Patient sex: F
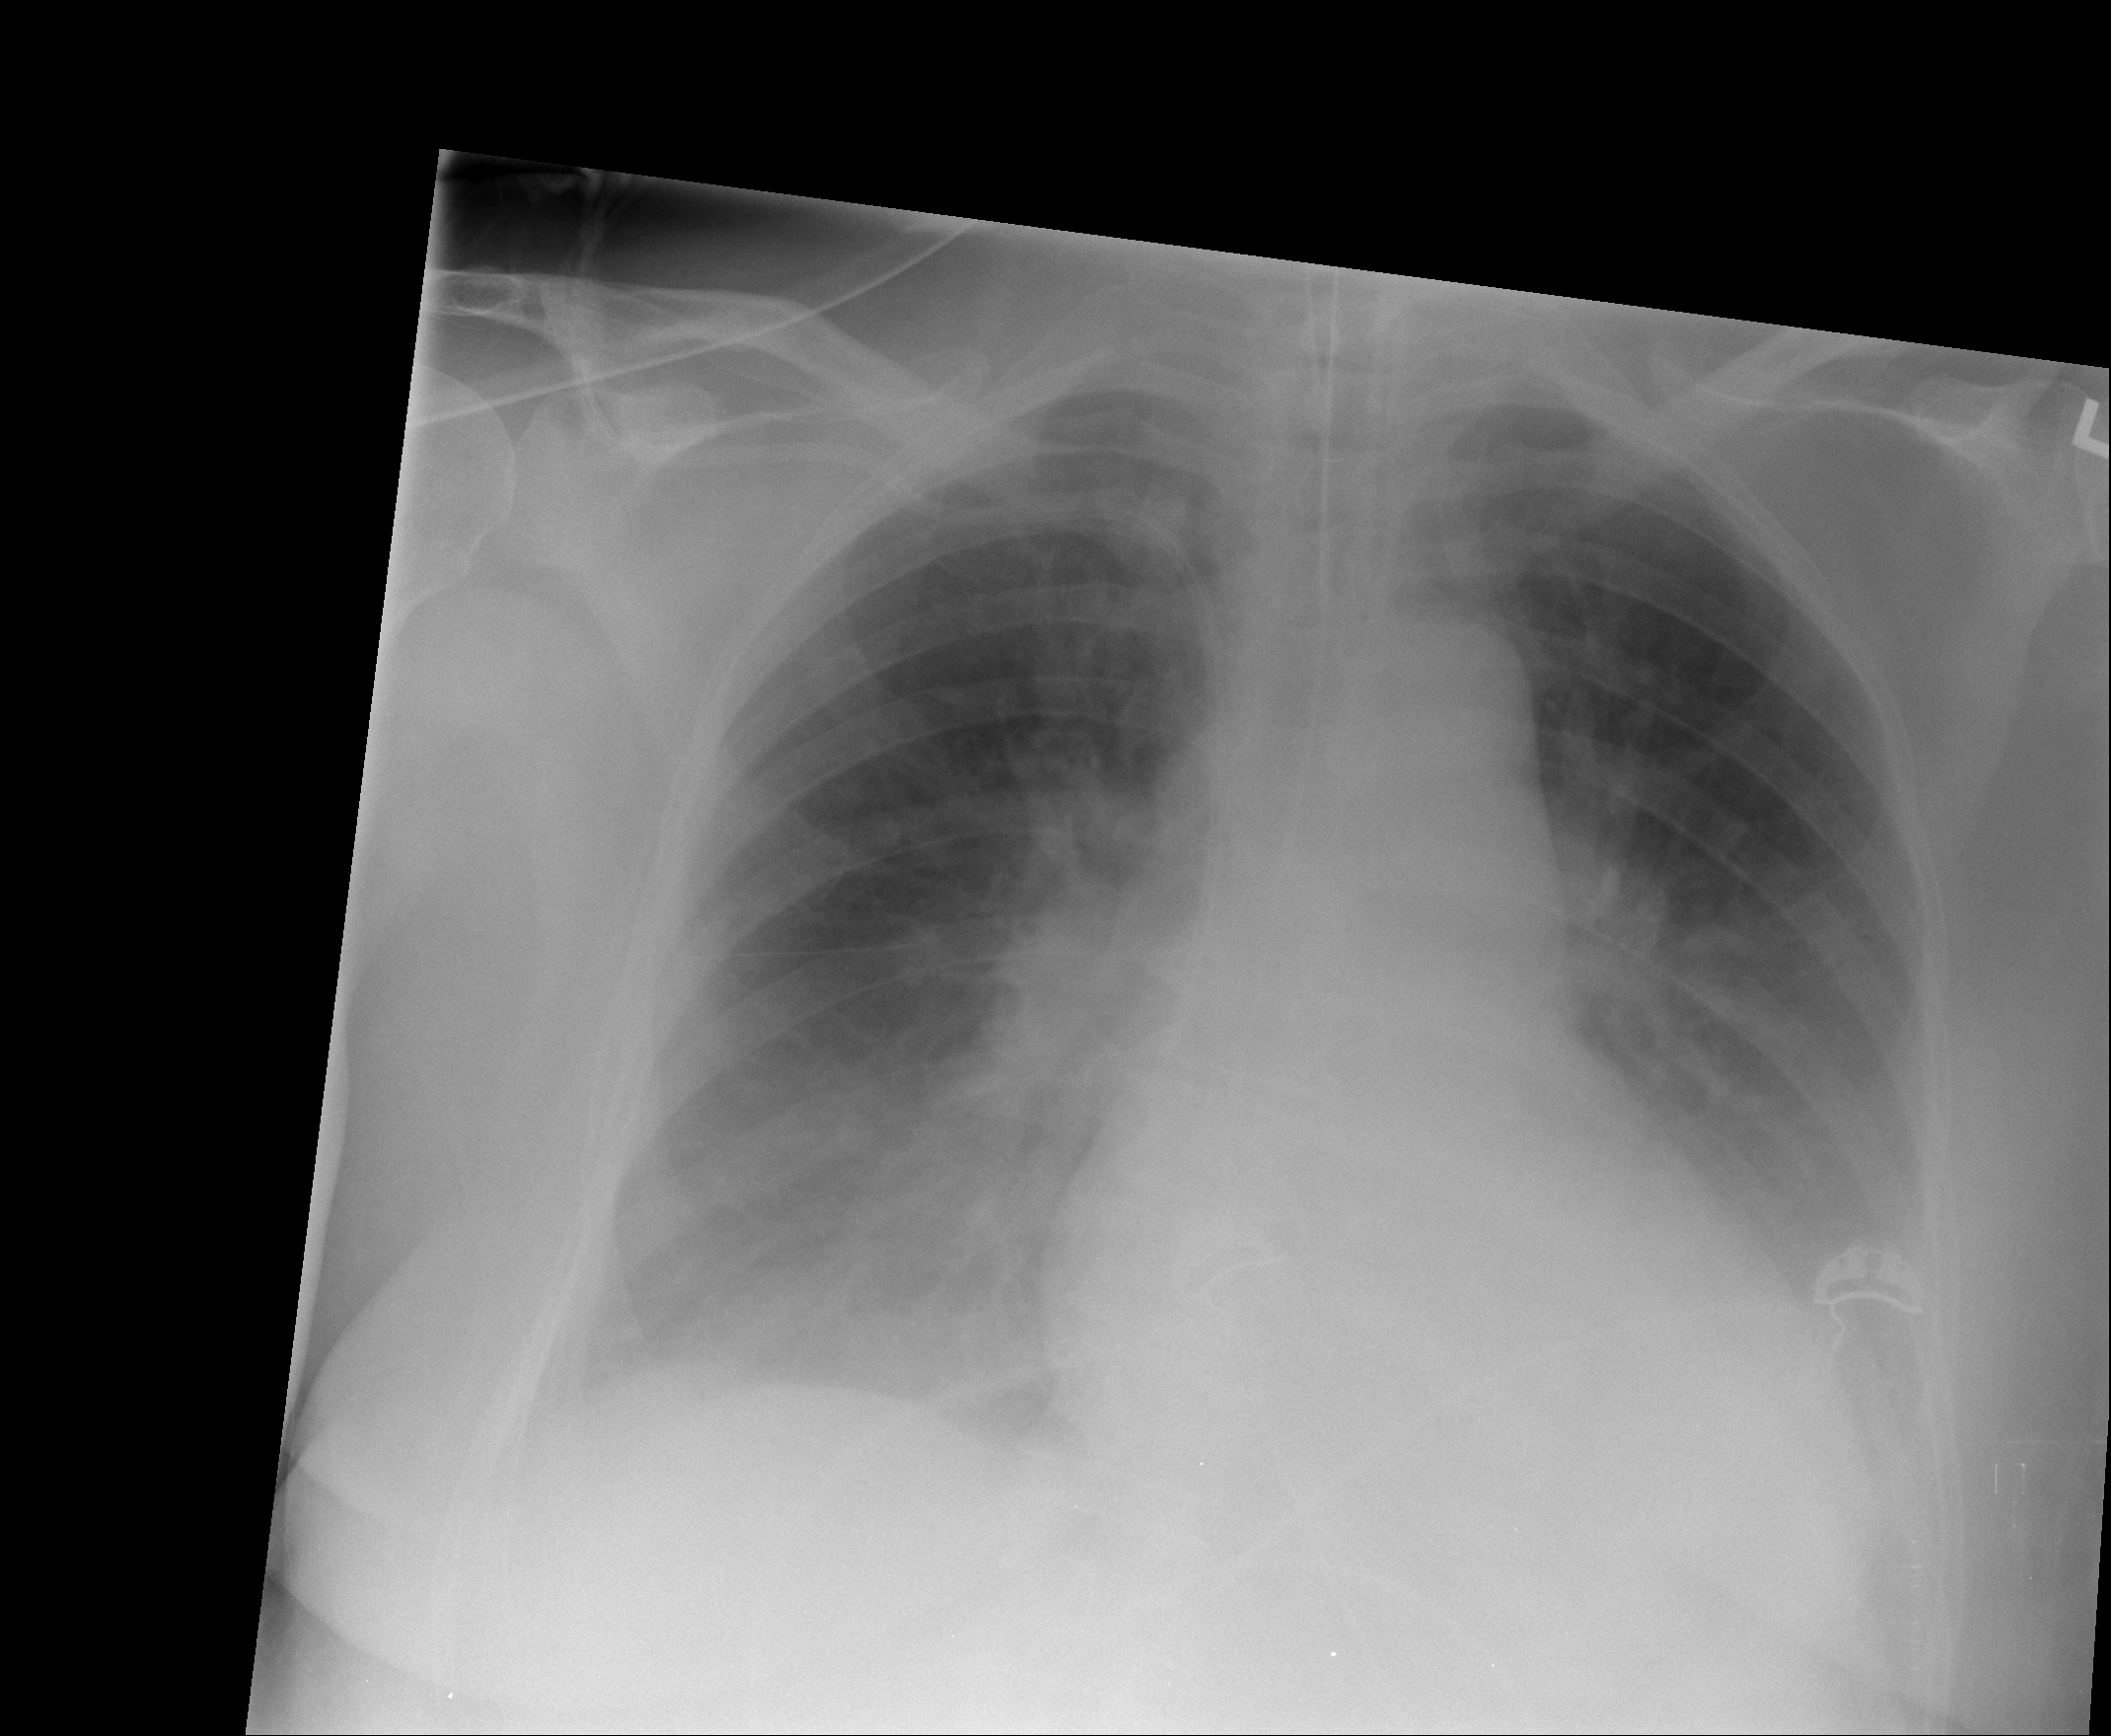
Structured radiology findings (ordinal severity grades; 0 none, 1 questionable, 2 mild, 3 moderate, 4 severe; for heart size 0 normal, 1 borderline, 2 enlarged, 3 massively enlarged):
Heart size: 0
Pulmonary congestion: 2
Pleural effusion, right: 2
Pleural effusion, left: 2
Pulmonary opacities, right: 1
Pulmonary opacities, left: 1
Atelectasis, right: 2
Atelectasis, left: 2